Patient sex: F
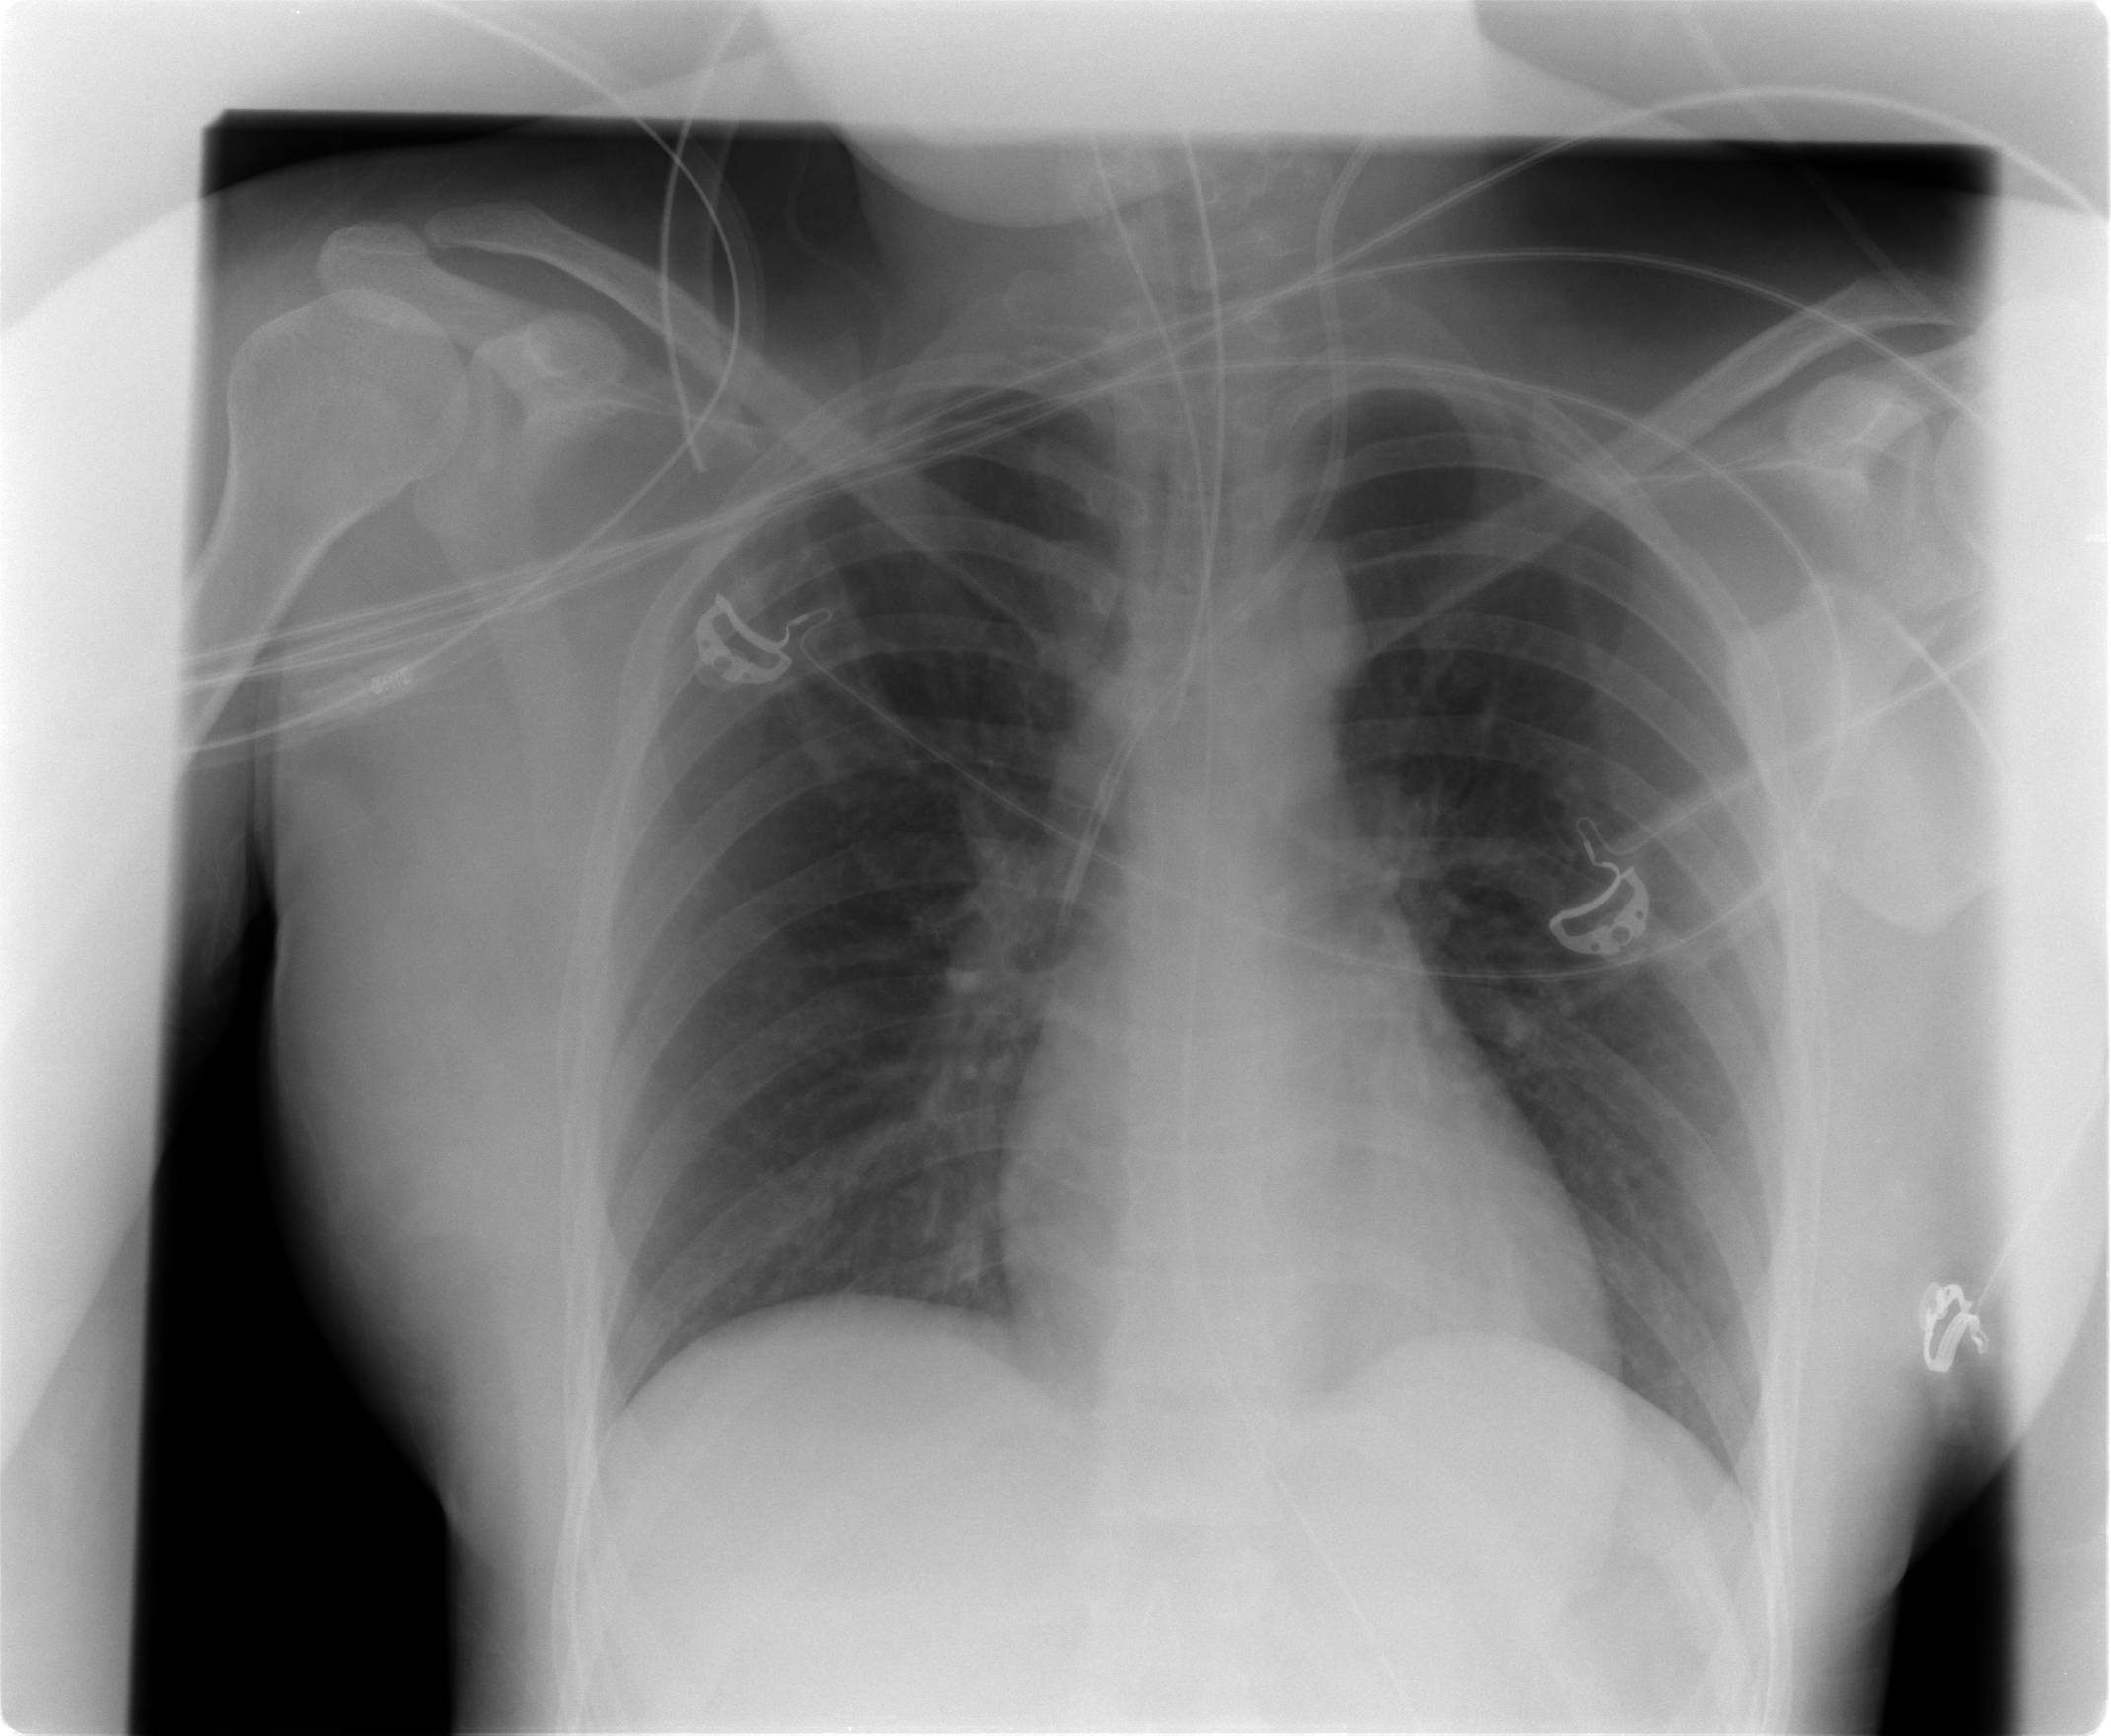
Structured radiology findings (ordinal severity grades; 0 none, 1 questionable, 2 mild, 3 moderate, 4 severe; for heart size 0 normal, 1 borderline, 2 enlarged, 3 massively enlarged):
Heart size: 0
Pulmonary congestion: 0
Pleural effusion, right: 0
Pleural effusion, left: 0
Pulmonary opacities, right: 0
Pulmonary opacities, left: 0
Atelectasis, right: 1
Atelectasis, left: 1